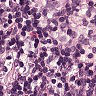
Metastatic tissue present: no